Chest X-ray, PA view. Patient: 27 years old, sex F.
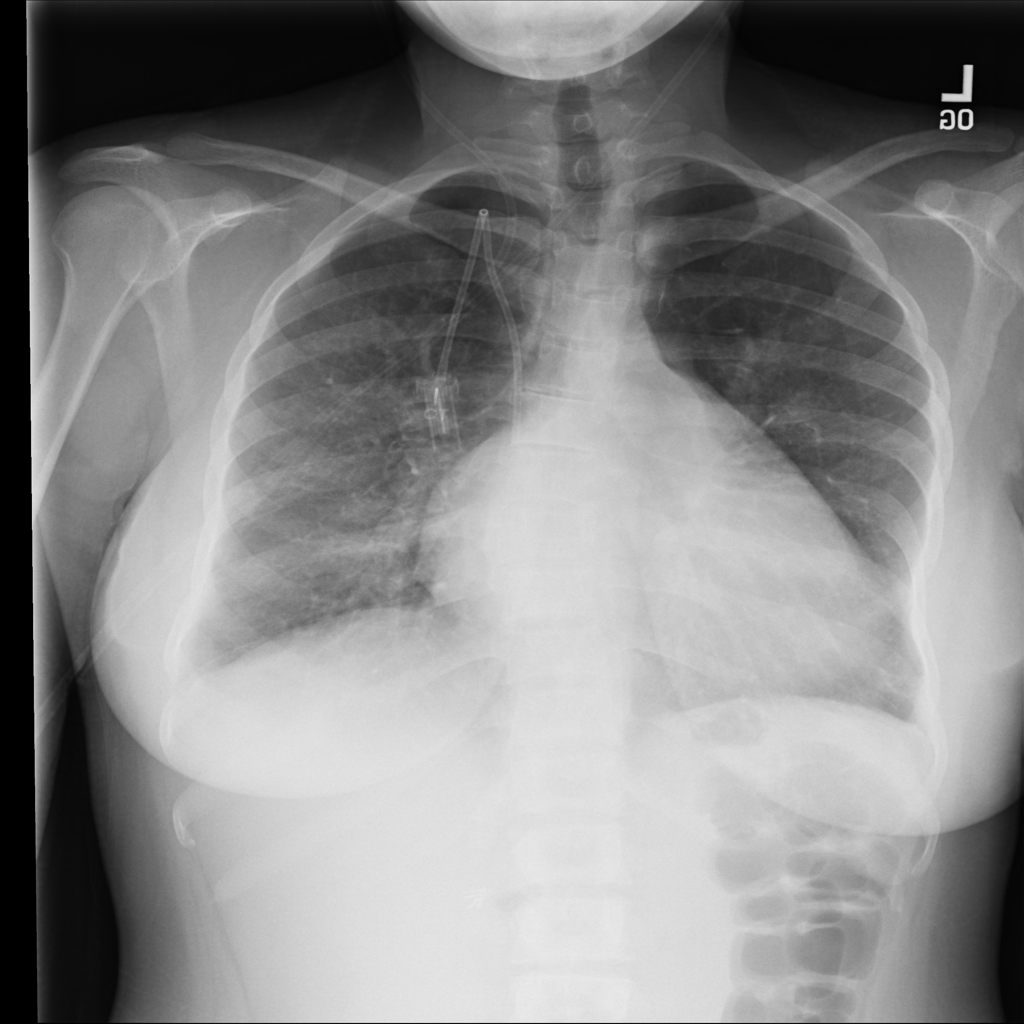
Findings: No Finding